Question: I have a project which is developed in Perl, Is there any way to run it in Eclipse env?
I use Win8 with Eclipse Standard/SDK Version: Kepler Service Release 2.
My project contains these files in it:

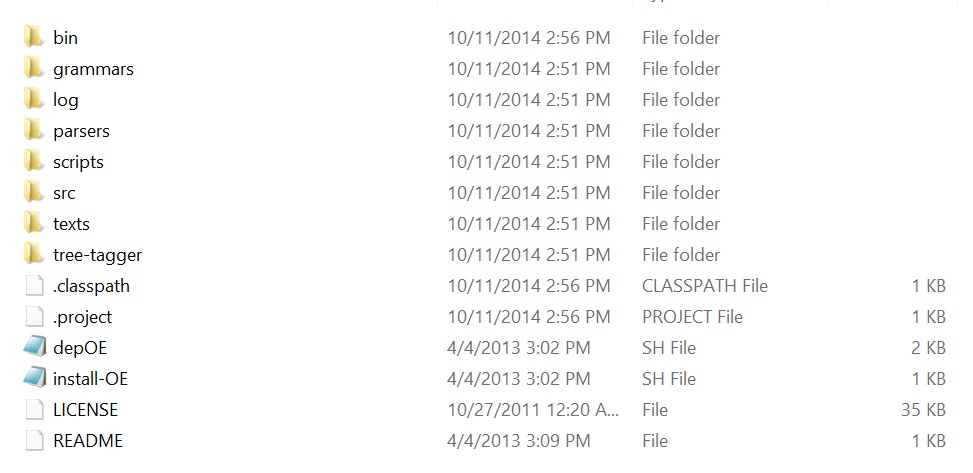
Answer: If you have configured eclipse for Perl, then following steps will be helpful.
In file menu, there is an option Import.Go there and from the opened dialog box, choose, Perl project.
After selecting, you will get a dialog box where you need to select the project folder from the local directory structure and the folder where you want to import the project.